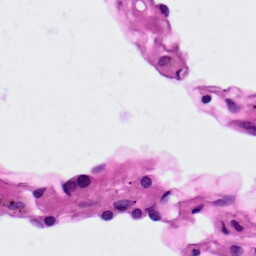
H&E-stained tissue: Lung